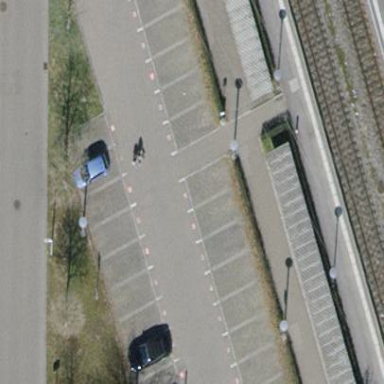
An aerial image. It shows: Parking area with surface.